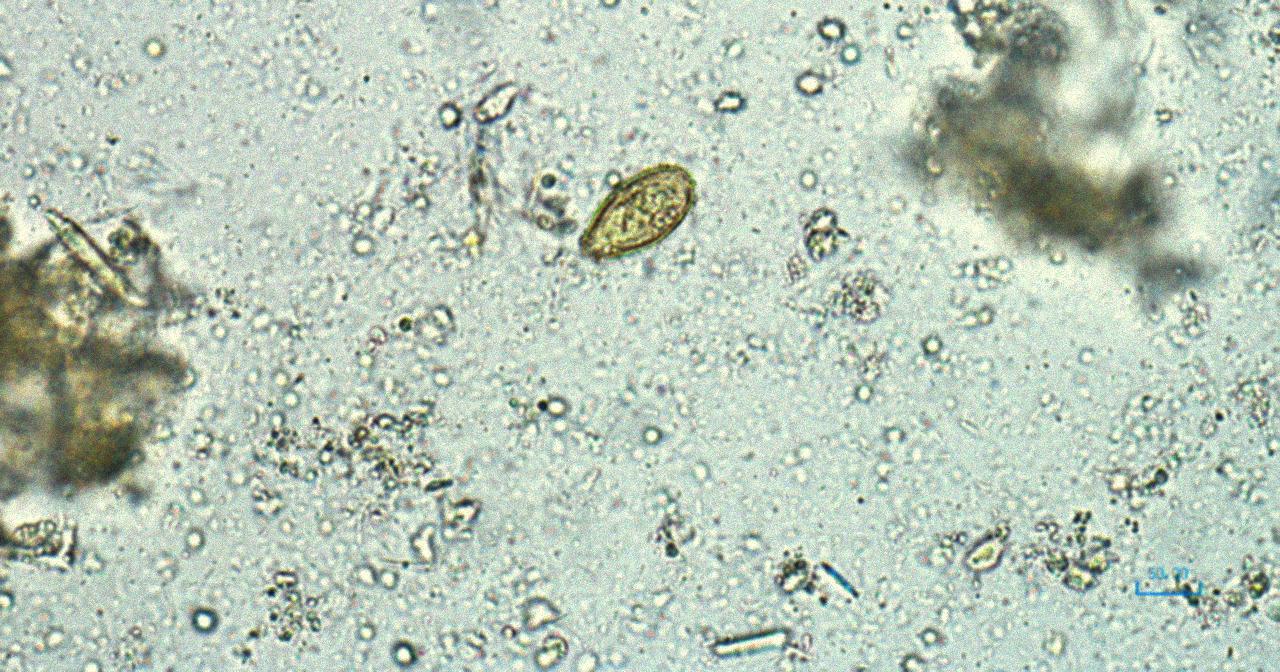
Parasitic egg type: Opisthorchis viverrine